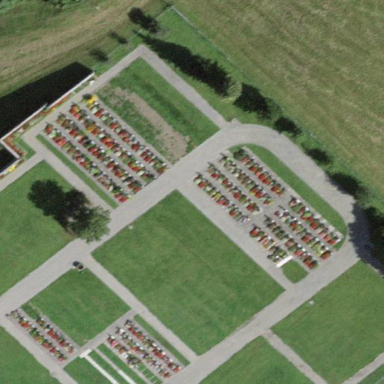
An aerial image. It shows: Cemetery.